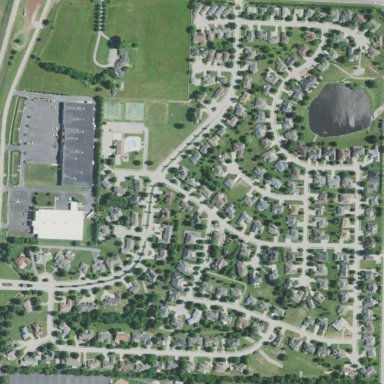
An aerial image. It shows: Residential area consisting of single-family homes.